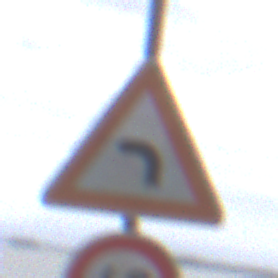
Verkehrszeichen: KurveLinks
Zusatzzeichen unten: Geschwindigkeit40
Umgebung: Outdoor, Suburban
Tageszeit: Midday
Wetter: Overcast
Licht: Natural
Jahreszeit: NotSpecified
Kontrast: LowContrast